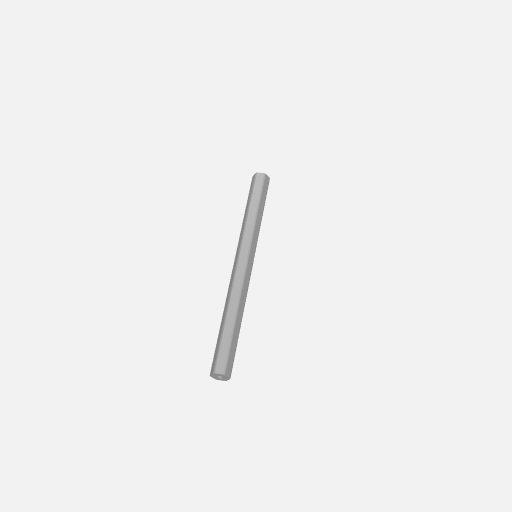
Part: Shaft12ROD144